Question: I have a 'controlgroup' and I am dynamically adding and removing 'ui-btn-active' class to toggle the active button. The button toggles just fine, but I can't seem to find a way to change the active button theme.
> I want the in-active buttons to use the 'd' theme and the active
buttons to use the 'a' theme. Does anyone know how I can do this?

'''
<div data-role="controlgroup" data-type="horizontal">
<a href="#" data-role="button" data-inline="true" data-mini="true" id="myApptBtn">My Appointments</a>
<a href="#" data-role="button" data-inline="true" data-mini="true" id="allApptBtn">All Appointments</a>
</div>
'''
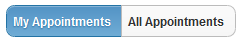
Answer: OK so this is what I ended up doing.
'''
$('[data-role="page"]').live('pageshow', function () {
$('#myApptBtn').addClass('ui-btn-active');
$('#myApptBtn').click(function () {
$('#allApptBtn').removeClass('ui-btn-active');
$('#myApptBtn').addClass('ui-btn-active');
});
$('#allApptBtn').click(function () {
$('#myApptBtn').removeClass('ui-btn-active');
$('#allApptBtn').addClass('ui-btn-active');
});
});
'''
'''
<li data-theme="d" class="li-state-small" style="text-align: center;">
<div data-role="controlgroup" data-type="horizontal" class="btnFontSize12">
<a href="#" data-role="button" data-inline="true" data-mini="true" id="myApptBtn">My Appointments</a>
<a href="#" data-role="button" data-inline="true" data-mini="true" id="allApptBtn">All Appointments</a>
</div>
</li>
'''
So as it turns out, you can't override the theme via the markup.
<URL>
> The jQuery Mobile framework uses a swatch called "active" (bright blue
in the default theme) to consistently indicate the selected state,
regardless of the individual swatch of the given widget. We apply this
in navigation and form controls whenever there is a need to indicate
what is currently selected. Because this theme swatch is designed for
clear, consistent user feedback, it cannot be overridden via the
markup; it is set once in the theme and applied by the framework
whenever a selected or active state is needed. The styling for this
state is in the theme stylesheet under the ui-btn-active style rules.